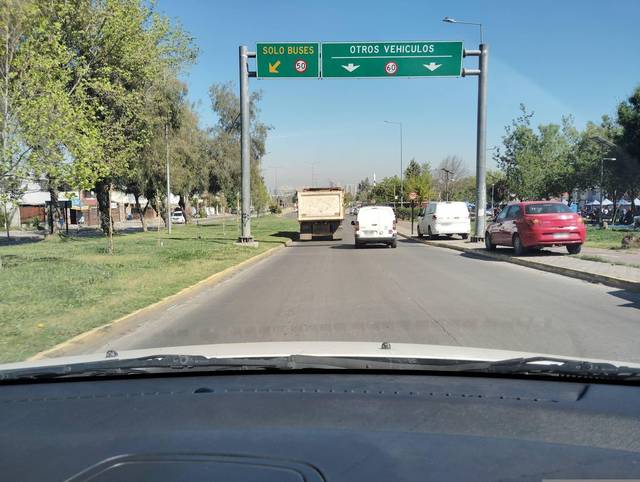
Region: Chile
Coordinates: -33.511, -70.5611